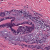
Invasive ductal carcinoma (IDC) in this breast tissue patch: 0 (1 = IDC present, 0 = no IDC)